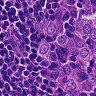
Metastatic tissue present: yes